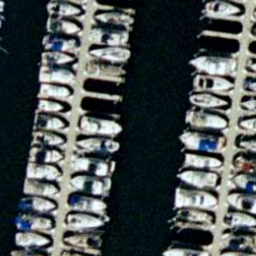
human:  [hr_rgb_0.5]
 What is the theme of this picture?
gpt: harbor

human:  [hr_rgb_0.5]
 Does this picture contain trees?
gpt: no

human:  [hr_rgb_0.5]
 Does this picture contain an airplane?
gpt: no

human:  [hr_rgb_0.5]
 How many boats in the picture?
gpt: thirty-eight